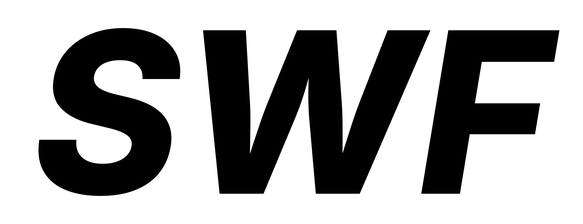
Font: Inter-Italic_ExtraBold_Italic